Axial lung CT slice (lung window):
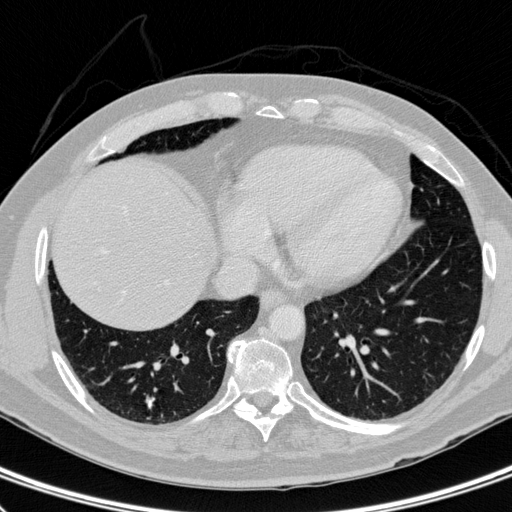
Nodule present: yes
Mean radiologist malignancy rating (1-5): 1.75